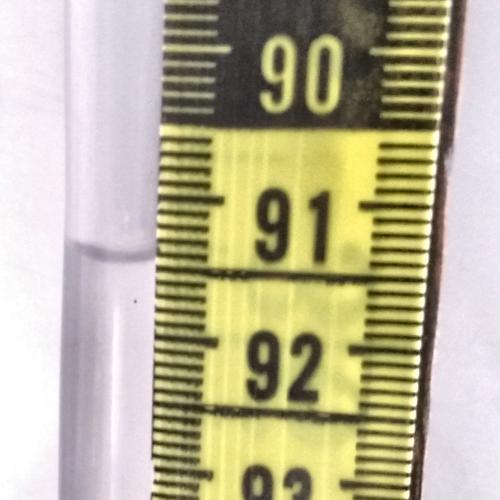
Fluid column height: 91.5 cm